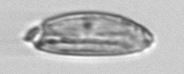
Label: Katodinium_or_Torodinium